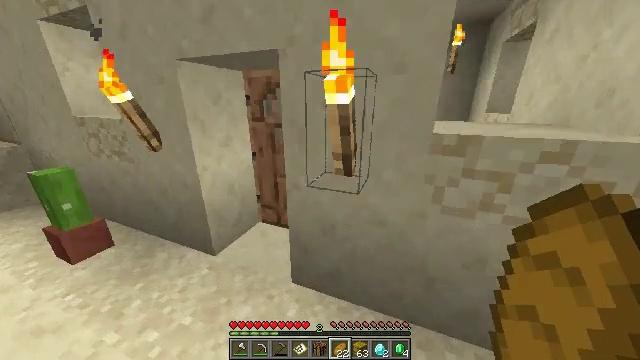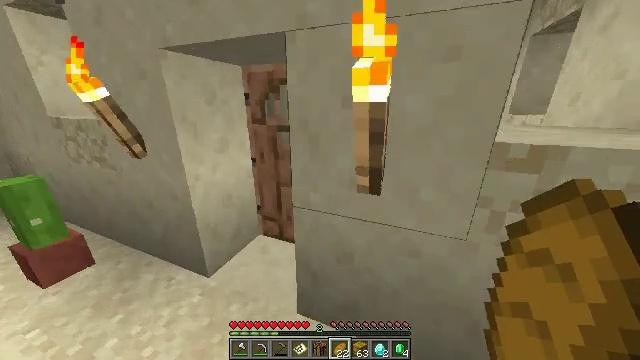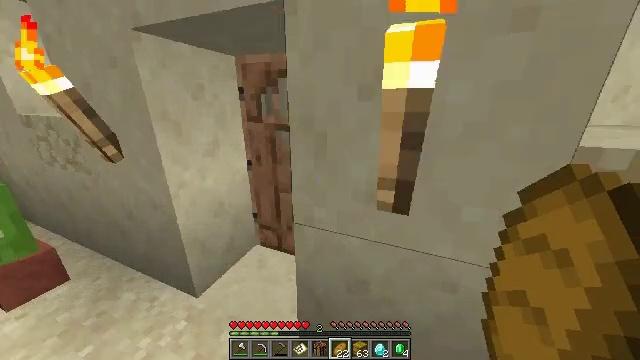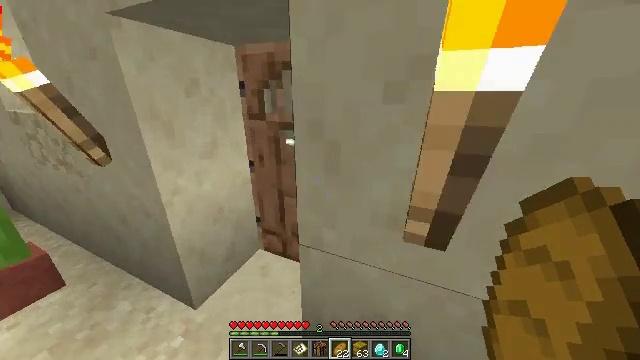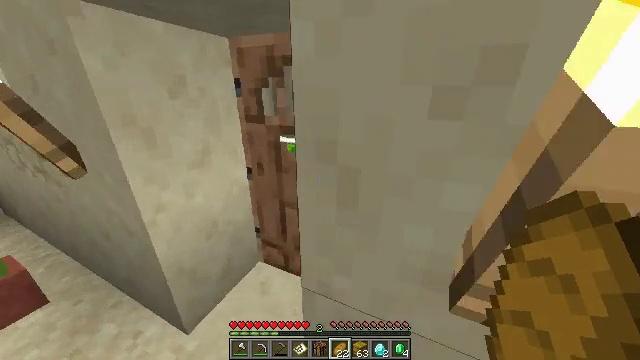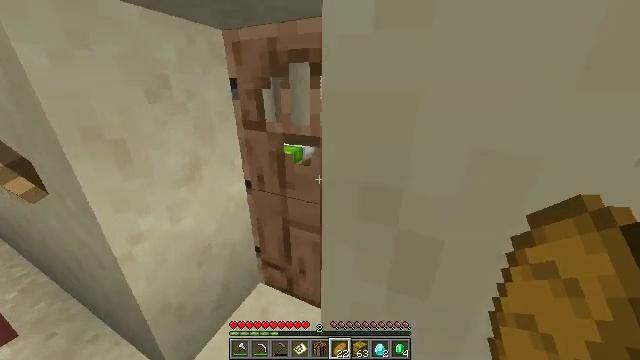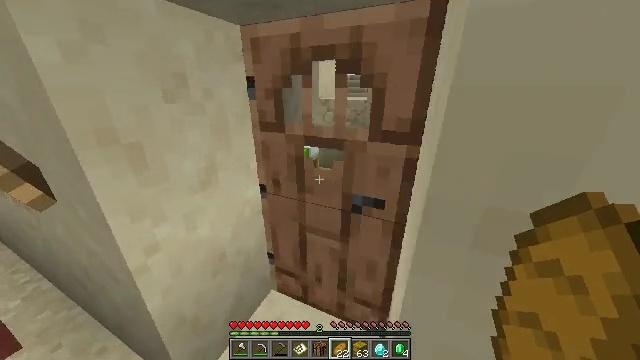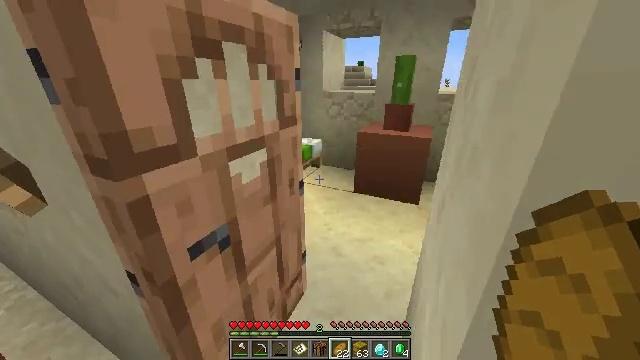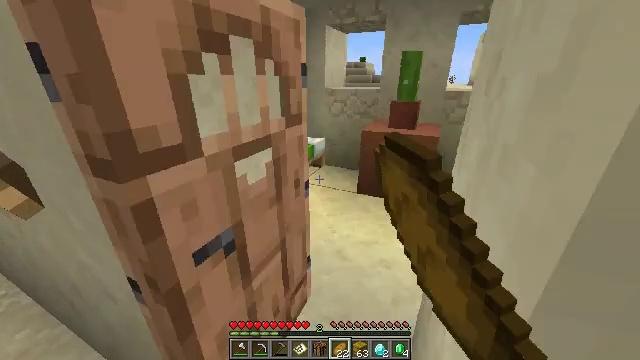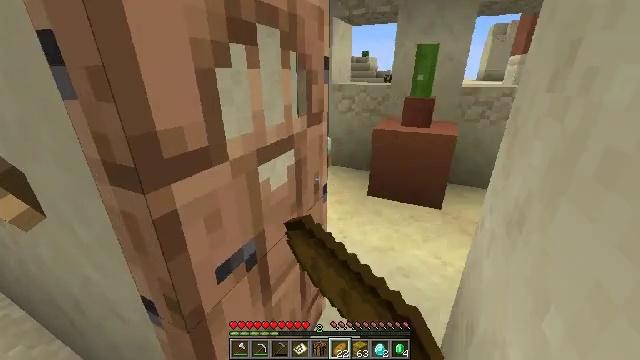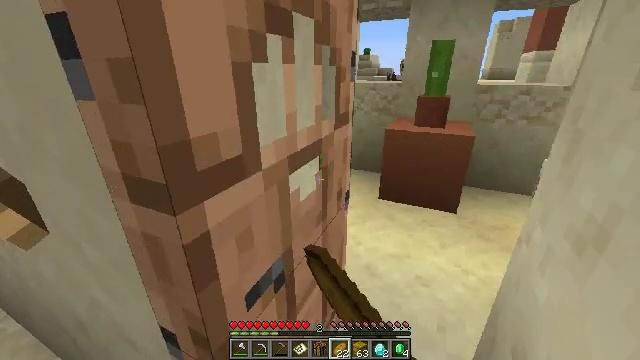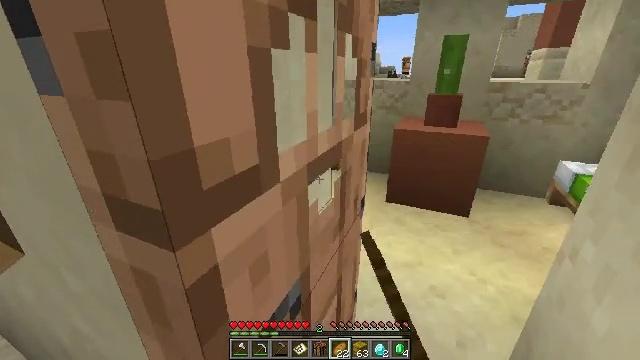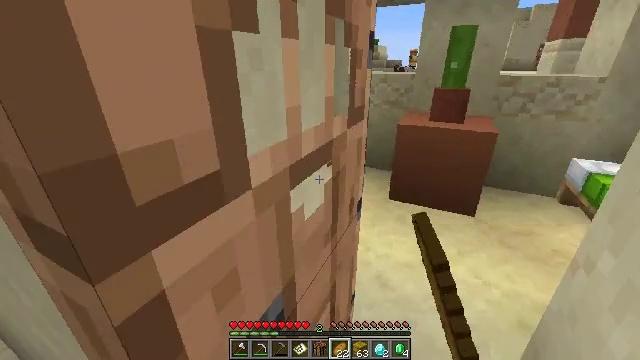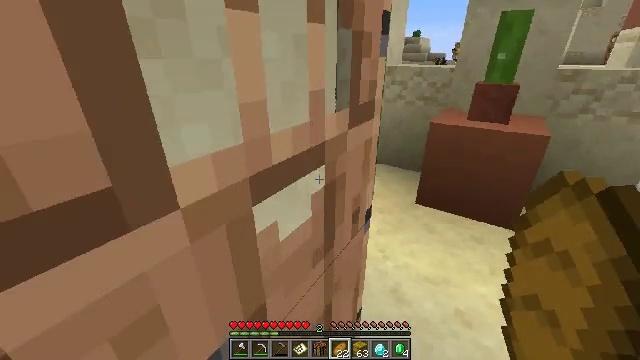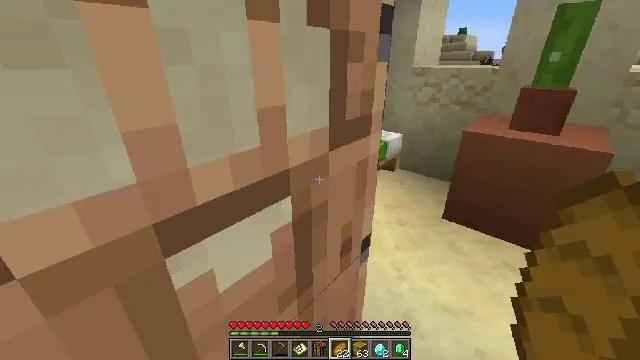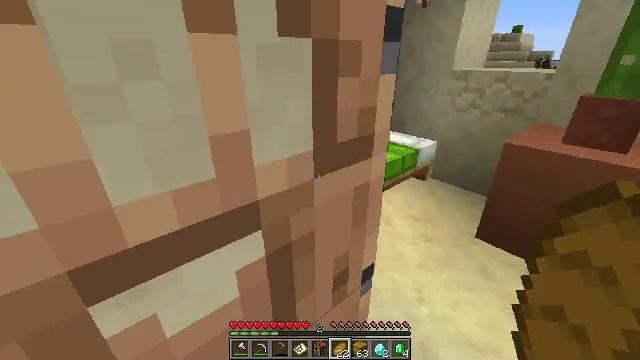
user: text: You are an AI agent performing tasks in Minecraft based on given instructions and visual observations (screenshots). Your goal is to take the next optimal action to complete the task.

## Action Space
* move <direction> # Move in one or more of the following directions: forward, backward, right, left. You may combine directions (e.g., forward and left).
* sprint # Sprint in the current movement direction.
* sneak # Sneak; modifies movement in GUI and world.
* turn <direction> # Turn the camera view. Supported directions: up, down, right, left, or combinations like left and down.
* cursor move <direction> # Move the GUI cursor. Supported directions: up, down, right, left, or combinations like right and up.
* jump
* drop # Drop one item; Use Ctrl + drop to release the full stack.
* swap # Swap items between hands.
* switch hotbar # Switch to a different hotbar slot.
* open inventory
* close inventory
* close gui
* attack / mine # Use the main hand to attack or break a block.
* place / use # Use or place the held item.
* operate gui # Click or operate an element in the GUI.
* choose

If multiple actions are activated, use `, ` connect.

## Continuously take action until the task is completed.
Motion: motion action
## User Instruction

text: Mine the lime bed to collect it.
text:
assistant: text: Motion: move forward
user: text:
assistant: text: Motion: move forward
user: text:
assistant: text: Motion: move forward, turn left and down
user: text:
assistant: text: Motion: move forward, turn down
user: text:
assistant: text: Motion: move forward
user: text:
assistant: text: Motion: move forward
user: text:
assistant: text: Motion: move forward, use / place
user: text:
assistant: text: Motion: move forward, use / place
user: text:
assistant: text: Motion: move forward and move left, use / place
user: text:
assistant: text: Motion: move forward and move left
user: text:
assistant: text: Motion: move forward and move left
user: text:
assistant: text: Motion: move forward and move right, turn left and down
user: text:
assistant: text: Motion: move forward and move right, turn left and down
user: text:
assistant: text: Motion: move forward and move right, turn left
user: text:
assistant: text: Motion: move forward and move right, turn left
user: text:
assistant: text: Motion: move forward and move right, turn left
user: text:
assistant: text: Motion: move forward and move right, turn left
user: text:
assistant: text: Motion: move forward and move right, turn left
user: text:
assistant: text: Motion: move forward and move right, turn left
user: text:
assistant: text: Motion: move forward and move right, turn left
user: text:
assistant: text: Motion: turn left
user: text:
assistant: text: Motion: no_op
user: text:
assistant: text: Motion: use / place
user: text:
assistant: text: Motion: use / place
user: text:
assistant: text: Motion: turn right, use / place
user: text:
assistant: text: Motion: turn right and down
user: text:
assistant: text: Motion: no_op
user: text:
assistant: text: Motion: open gui
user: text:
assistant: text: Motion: choose
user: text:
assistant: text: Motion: choose